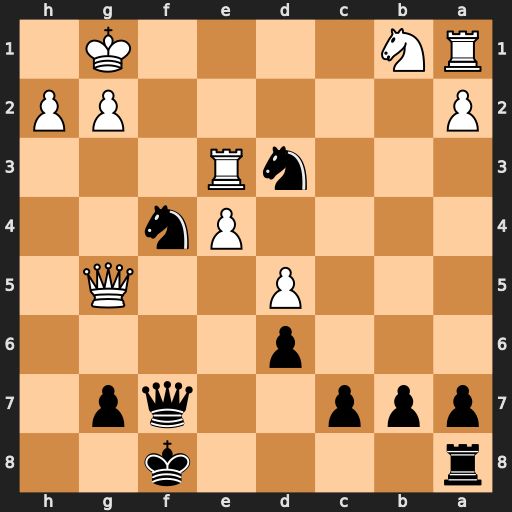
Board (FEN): r4k2/ppp2qp1/3p4/3P2Q1/4Pn2/3nR3/P5PP/RN4K1
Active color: b
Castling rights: -
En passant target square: -
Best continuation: Nh3+ gxh3 Qf2+ Kh1 Qf1+ Qg1 Nf2#